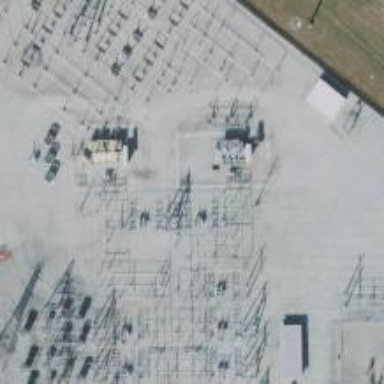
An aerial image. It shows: Switch used for power control.